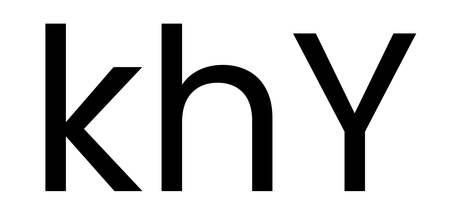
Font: Poppins-Regular